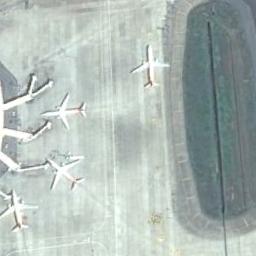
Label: airplane